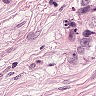
Metastatic tissue present: yes